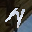
Label: 4